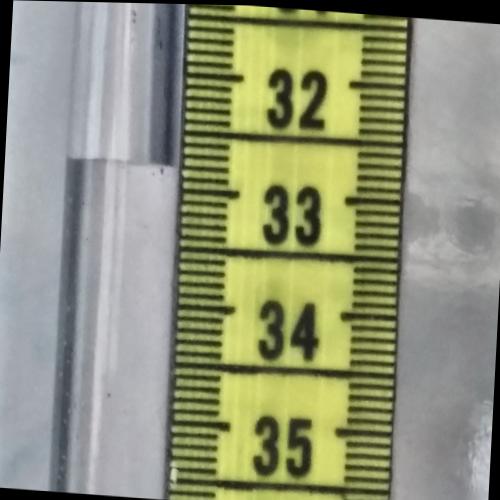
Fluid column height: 32.8 cm